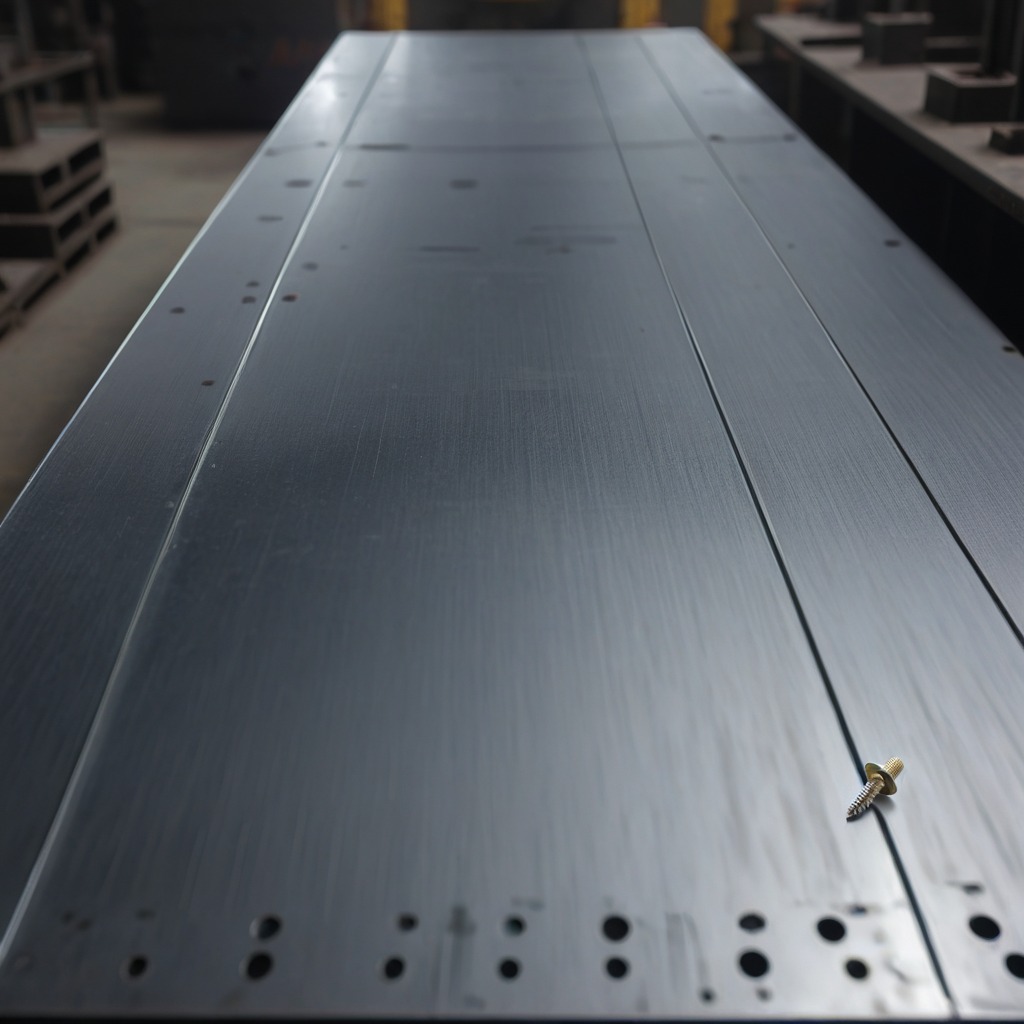
A metal screw is lying on the cold steel table in a mining workshop.